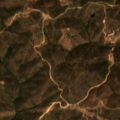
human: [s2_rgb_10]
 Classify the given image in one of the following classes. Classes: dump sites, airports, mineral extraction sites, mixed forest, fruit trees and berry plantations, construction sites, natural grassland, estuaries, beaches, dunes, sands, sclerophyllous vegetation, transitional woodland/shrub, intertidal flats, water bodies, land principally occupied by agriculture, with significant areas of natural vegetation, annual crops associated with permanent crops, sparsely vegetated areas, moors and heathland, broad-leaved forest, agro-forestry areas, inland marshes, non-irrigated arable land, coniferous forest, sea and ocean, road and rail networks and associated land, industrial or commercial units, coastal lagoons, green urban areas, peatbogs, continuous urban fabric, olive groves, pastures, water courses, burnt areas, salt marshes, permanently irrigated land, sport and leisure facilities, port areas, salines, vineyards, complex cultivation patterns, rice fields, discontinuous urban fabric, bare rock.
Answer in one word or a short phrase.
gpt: mixed forest, transitional woodland/shrub